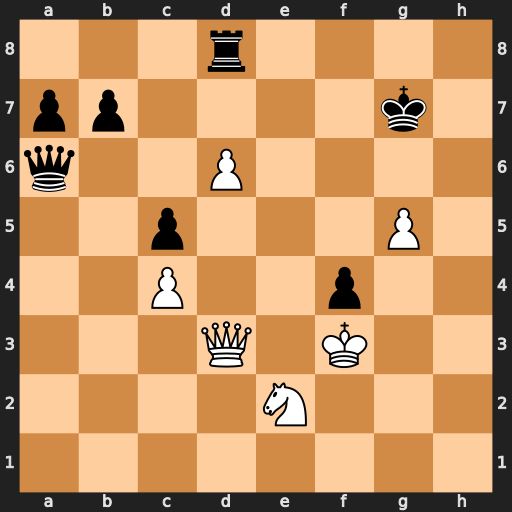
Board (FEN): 3r4/pp4k1/q2P4/2p3P1/2P2p2/3Q1K2/4N3/8
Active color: w
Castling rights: -
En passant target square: -
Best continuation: Nd4 cxd4 Qxd4+ Kg6 Qf6+